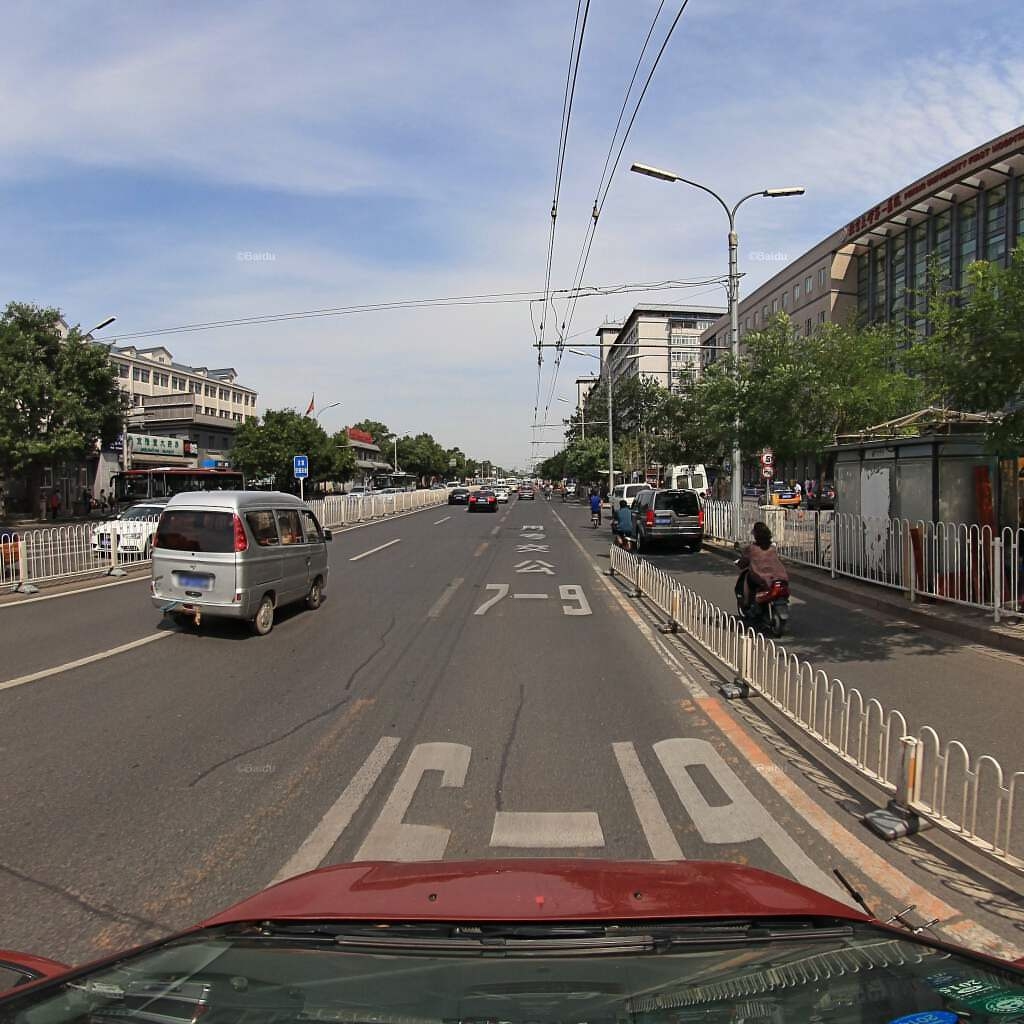
Region: Xicheng
Road damage annotations: longitudinal patch, longitudinal patch, transverse patch